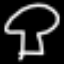
Label: mushroom